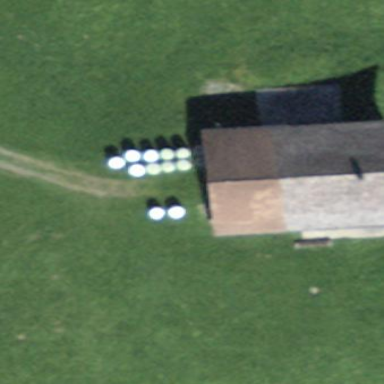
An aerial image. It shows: Farm building.